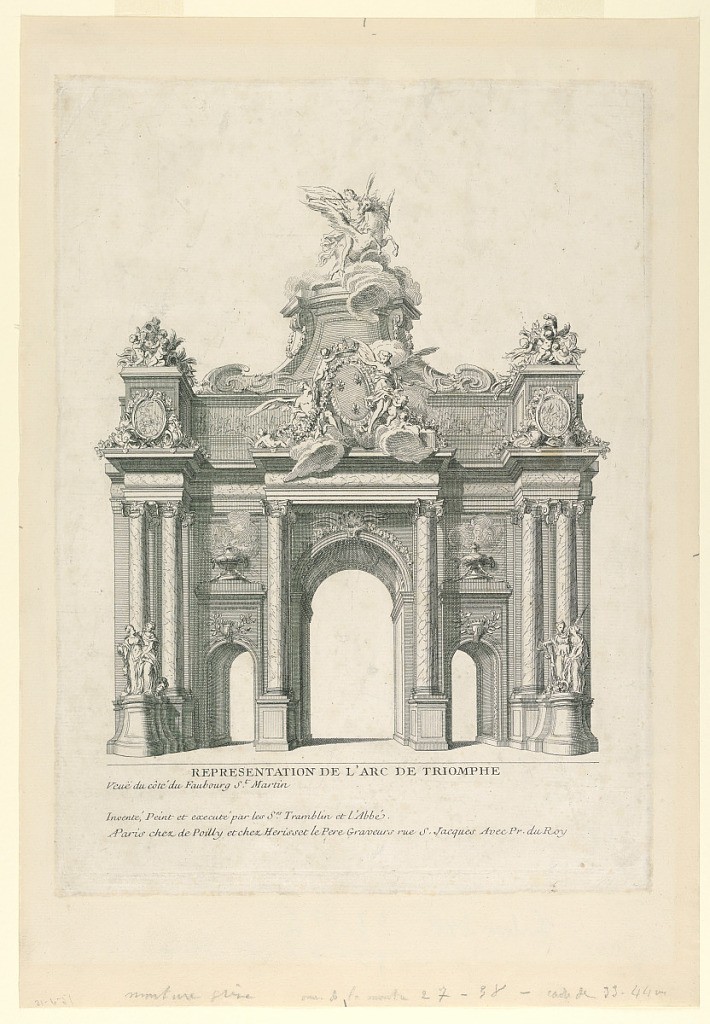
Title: Elevation of a Temporary Trumphal Arch
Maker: Nicolas-Jean-Baptiste Poilly, de, French, 1707 – 1780
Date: ca. 1750
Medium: Etching with engraved parts on paper
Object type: Print
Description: Arch erected on account of a festive happening in the Royal family. Arch with three openings, showing in the center of the attic a royal French coat of arms, animals, and puttos, and on top a statue of a genius on Pegasus.